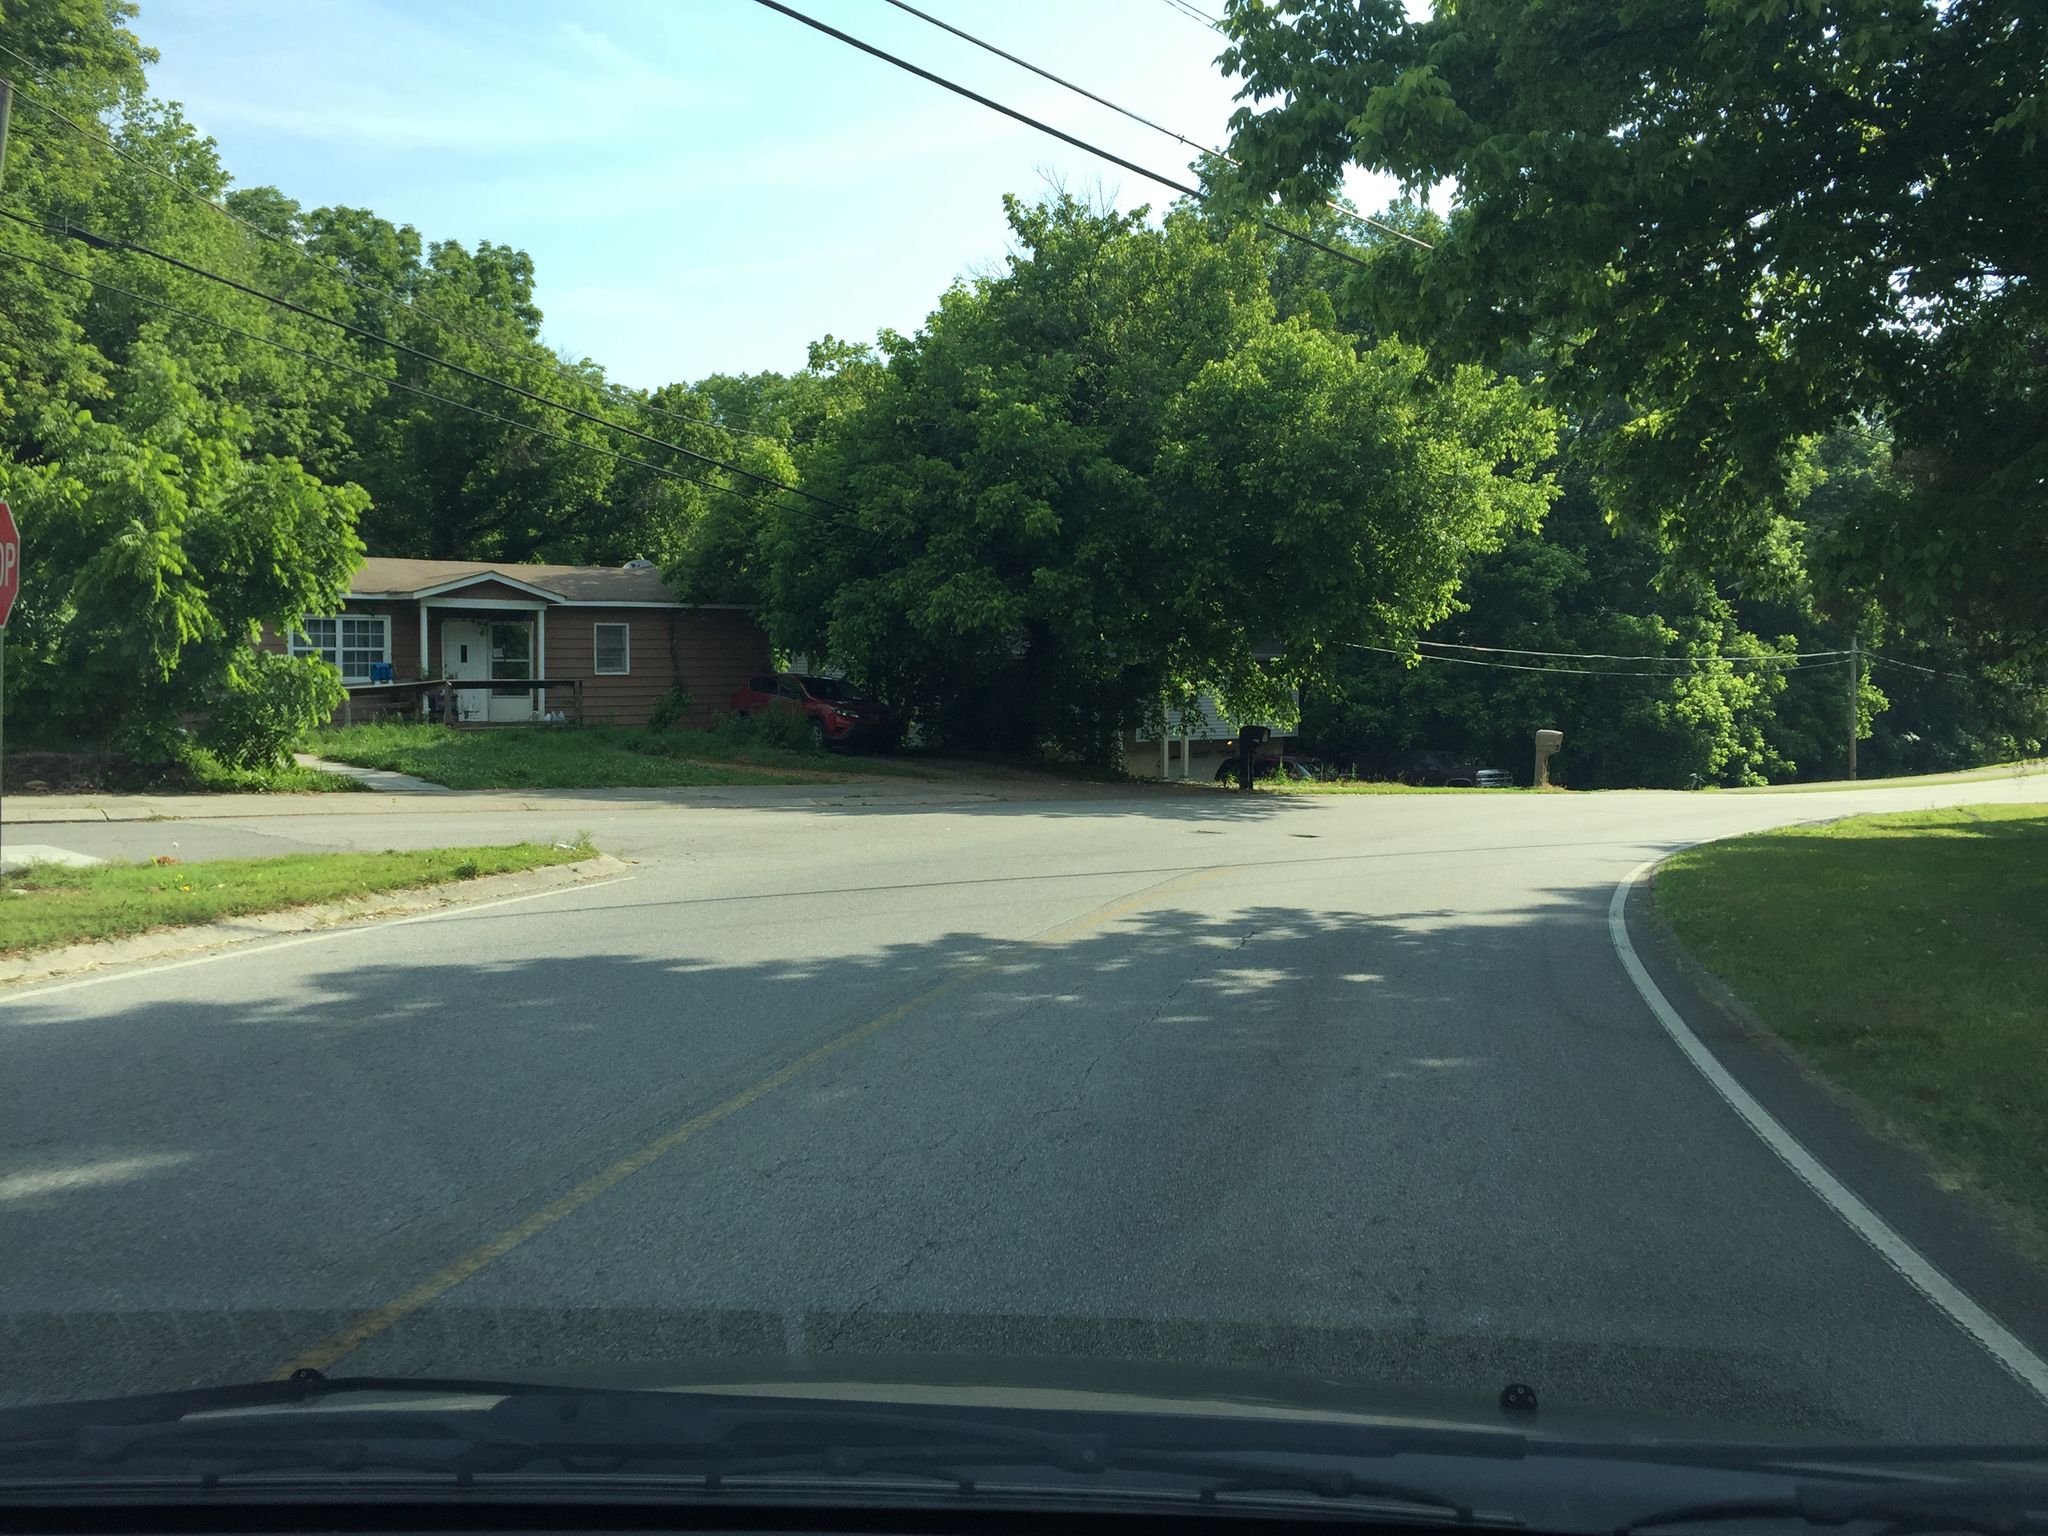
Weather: clear
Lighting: day
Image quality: good
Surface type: driving surface
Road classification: service, tertiary
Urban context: low density rural
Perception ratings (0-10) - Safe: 3.33, Lively: 5.35, Beautiful: 7.74, Boring: 4.75, Depressing: 3, Wealthy: 2.89